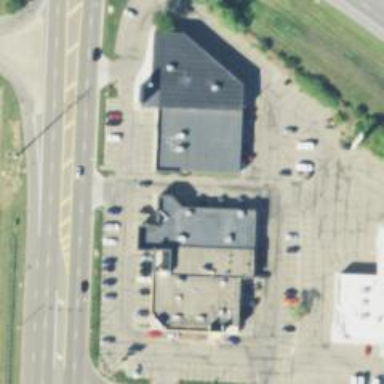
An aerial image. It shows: Post office.